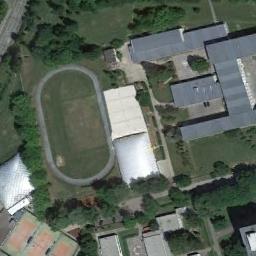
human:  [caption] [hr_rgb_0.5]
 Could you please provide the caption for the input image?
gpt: There are many buildings next to the ground track field .

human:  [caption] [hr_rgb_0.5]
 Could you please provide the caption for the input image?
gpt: There is a building next to the track and field .

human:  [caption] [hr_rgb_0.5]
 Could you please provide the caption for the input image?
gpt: A track and field is built in the middle of a residential area, Surrounded by a lot of vegetation .

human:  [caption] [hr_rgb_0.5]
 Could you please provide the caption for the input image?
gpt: The ground track field is surrounded by some trees and buildings and some other sports areas are next to the ground track field .

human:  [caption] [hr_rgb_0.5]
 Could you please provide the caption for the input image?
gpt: There are some blue buildings and white buildings around the ground track field .